Interaction volume radius: 5 \u00c5
Interaction volume height: 25 \u00c5
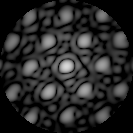
Disorder parameter: 0.2887